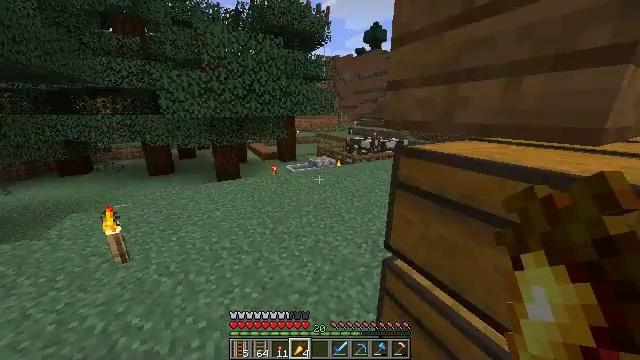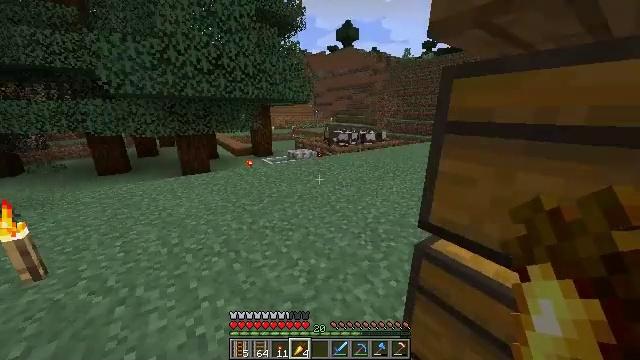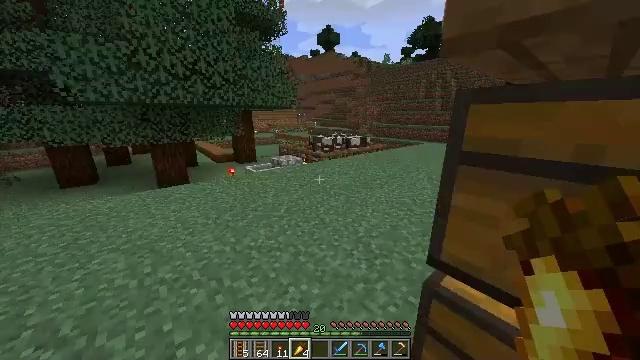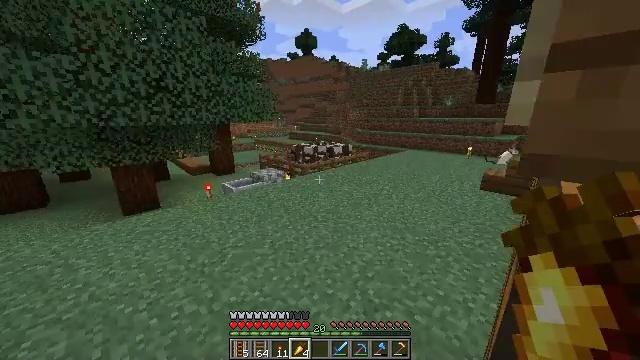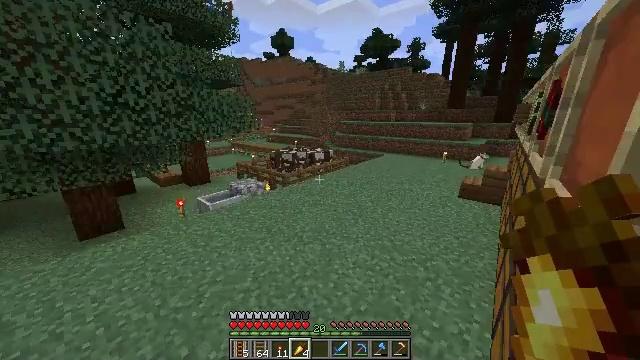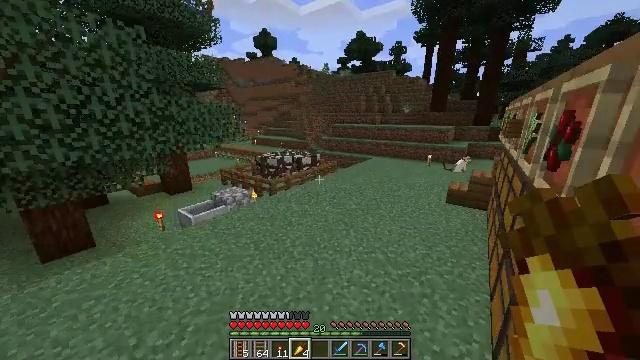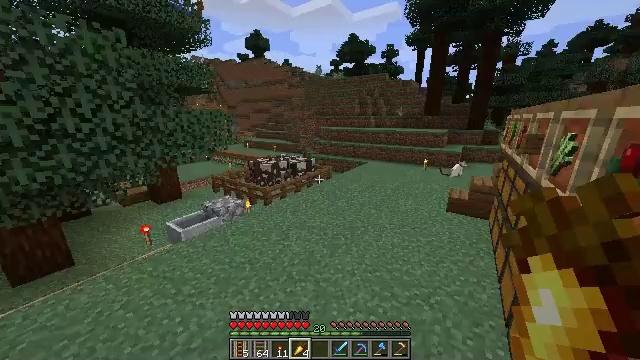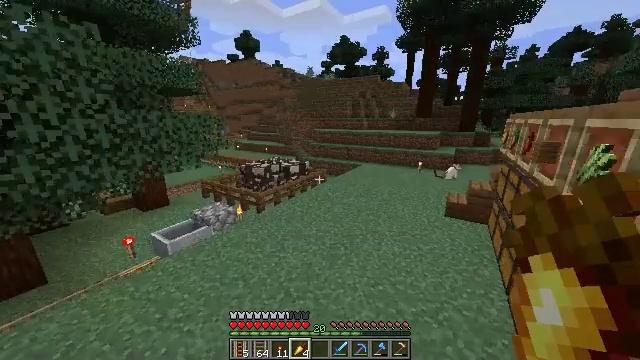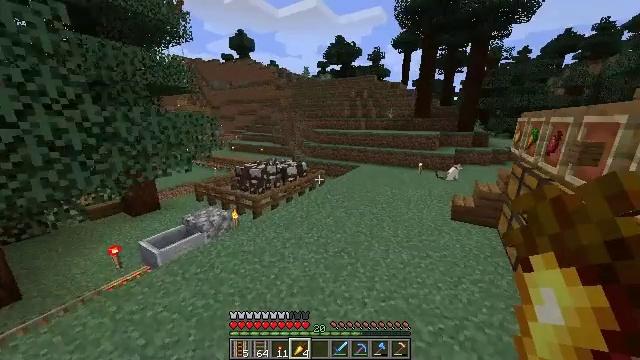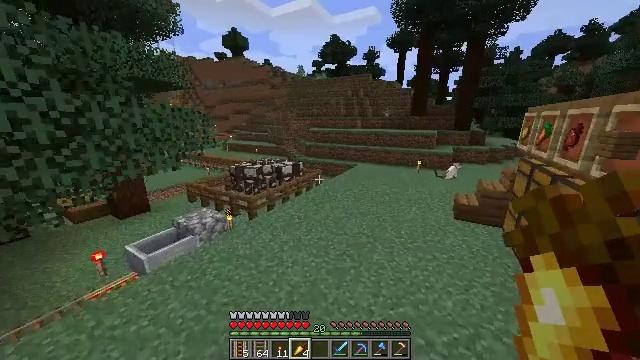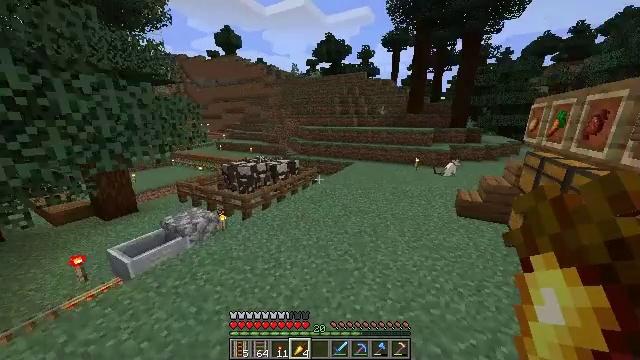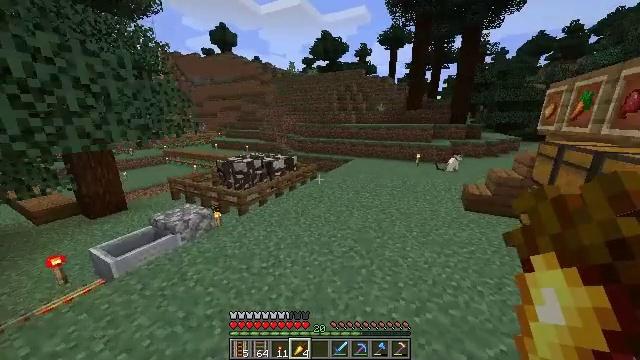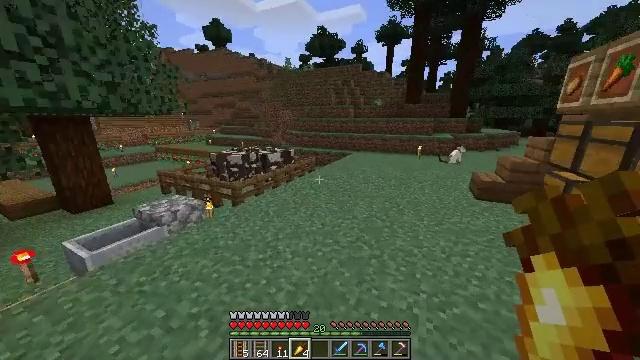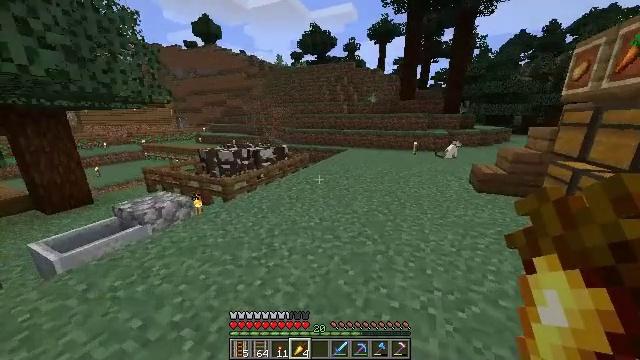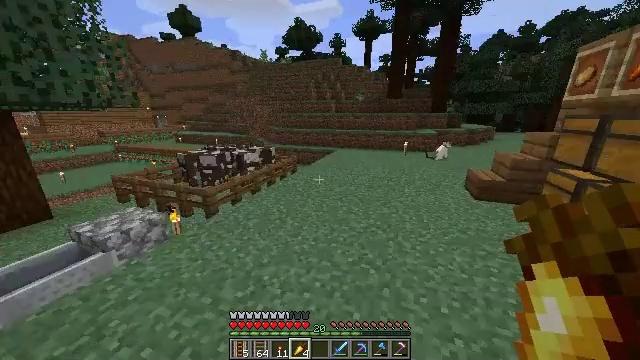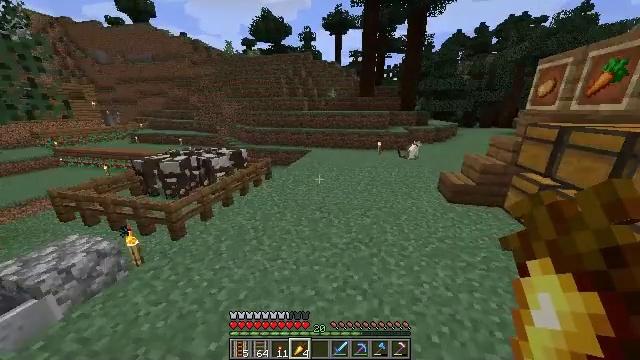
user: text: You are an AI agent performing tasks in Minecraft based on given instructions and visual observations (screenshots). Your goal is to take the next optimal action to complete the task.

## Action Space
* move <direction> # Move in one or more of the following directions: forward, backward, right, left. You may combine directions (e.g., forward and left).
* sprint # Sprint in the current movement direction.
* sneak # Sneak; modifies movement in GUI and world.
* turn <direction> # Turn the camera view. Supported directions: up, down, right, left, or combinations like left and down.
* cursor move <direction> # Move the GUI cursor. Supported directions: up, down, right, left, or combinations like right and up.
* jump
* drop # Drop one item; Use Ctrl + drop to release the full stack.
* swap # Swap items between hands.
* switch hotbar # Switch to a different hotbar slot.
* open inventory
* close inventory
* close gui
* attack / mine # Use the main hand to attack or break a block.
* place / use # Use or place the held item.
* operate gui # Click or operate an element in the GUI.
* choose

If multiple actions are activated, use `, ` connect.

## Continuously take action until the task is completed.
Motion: motion action
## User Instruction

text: Get wheat from the farmland.
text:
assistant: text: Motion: move forward, sprint, turn right, jump
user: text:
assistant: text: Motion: move forward, sprint, turn right, jump
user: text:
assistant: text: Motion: move forward, sprint, turn right, jump
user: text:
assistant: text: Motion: move forward, sprint, turn right, jump
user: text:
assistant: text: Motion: move forward, sprint, turn right, jump
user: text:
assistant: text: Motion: move forward, turn right, jump
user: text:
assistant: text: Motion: move forward, turn right, jump
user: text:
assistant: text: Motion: move forward, turn right, jump
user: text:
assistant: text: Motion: move forward, turn right, jump
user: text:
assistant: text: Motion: move forward, turn right, jump
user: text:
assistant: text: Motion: move forward, jump
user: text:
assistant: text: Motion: move forward, sprint, turn right, jump
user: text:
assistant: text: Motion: move forward, sprint, turn right, jump
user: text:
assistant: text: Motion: move forward, sprint, turn right, jump
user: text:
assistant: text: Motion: move forward, sprint, turn right and down, jump
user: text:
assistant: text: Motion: move forward, sprint, turn right and down, jump
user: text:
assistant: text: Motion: move forward, sprint, turn right, jump
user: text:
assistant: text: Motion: move forward, turn right, jump
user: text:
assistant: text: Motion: move forward, jump
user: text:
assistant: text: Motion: move forward, jump
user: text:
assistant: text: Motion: move forward, jump
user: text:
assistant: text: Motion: move forward, jump
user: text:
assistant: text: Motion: move forward, jump
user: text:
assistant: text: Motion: move forward, jump
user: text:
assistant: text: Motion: move forward, sprint, jump
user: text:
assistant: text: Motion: move forward, sprint, jump
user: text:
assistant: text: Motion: move forward, sprint, jump
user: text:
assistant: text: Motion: move forward, sprint, jump
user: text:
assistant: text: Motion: move forward, sprint, jump
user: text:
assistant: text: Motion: move forward, jump